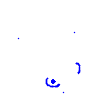
Particle: pion